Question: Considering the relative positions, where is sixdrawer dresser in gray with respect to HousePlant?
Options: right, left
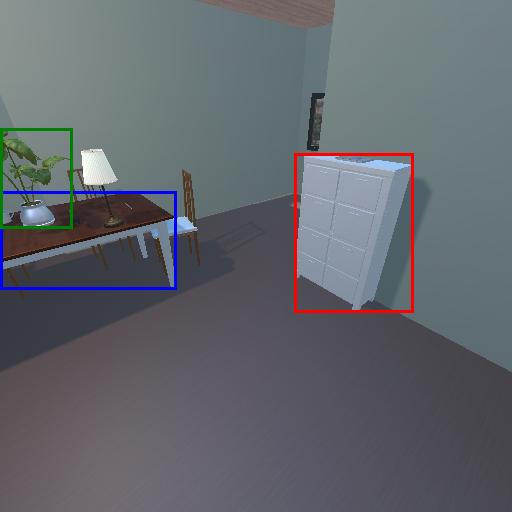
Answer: right